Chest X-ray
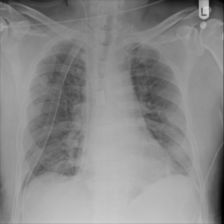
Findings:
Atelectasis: negative
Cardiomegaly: negative
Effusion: negative
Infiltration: negative
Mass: negative
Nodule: negative
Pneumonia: negative
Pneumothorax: negative
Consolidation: negative
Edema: negative
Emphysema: negative
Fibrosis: negative
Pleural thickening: negative
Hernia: negative